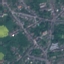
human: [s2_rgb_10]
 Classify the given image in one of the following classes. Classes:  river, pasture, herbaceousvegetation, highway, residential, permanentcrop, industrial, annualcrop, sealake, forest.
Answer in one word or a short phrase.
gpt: Residential